Question: I have a div with a border and some content and I am trying to put some text to act as a header, but the div will not move down a line to make room for the text. Here is my code.
'''
<span style="width: 100%; position:absolute">Mountain Bikes</span>
<?php
for($i = 0; $i < count($model); $i++)
{
if($type[$i] == "Mountain")
{
echo("<div id="bikes">");
echo(" <img src=" . $image[$i] . " style="float: left; margin-left: 200px; margin-top: 5px; width: 300px; height: 190px; position: absolute" alt="No Picutre sorry">");
echo("Brand: " . $brand[$i]);
echo(" <br> Model: " . $model[$i]);
echo(" <br>Color: " . $color[$i]);
echo("<br>Gender: " . $gender[$i]);
echo(" <br> Price: " . $price[$i]);
echo("<br> Mountain Bike" . "</div><br><br>");
}
}
?>
<span style="width: 100%; position:absolute; font-size: 50px;">Road Bikes</span>
<?php
for($i = 0; $i < count($model); $i++)
{
if($type[$i] == "Road")
{
echo("<div id="bikes">");
echo(" <img src=" . $image[$i] . " style="float: left; margin-left: 200px; margin-top: 5px; width: 300px; height: 190px; position: absolute" alt="No Picutre sorry">");
echo("Brand: " . $brand[$i]);
echo(" <br> Model: " . $model[$i]);
echo(" <br>Color: " . $color[$i]);
echo("<br>Gender: " . $gender[$i]);
echo(" <br> Price: " . $price[$i]);
echo("<br> Road Bike" . "</div><br><br>");
}
}
?>
'''

Sorry, the mountain bike text is small right now, but I want that on top of the first box, and the road bike title to move down under all the mountain bike boxes.
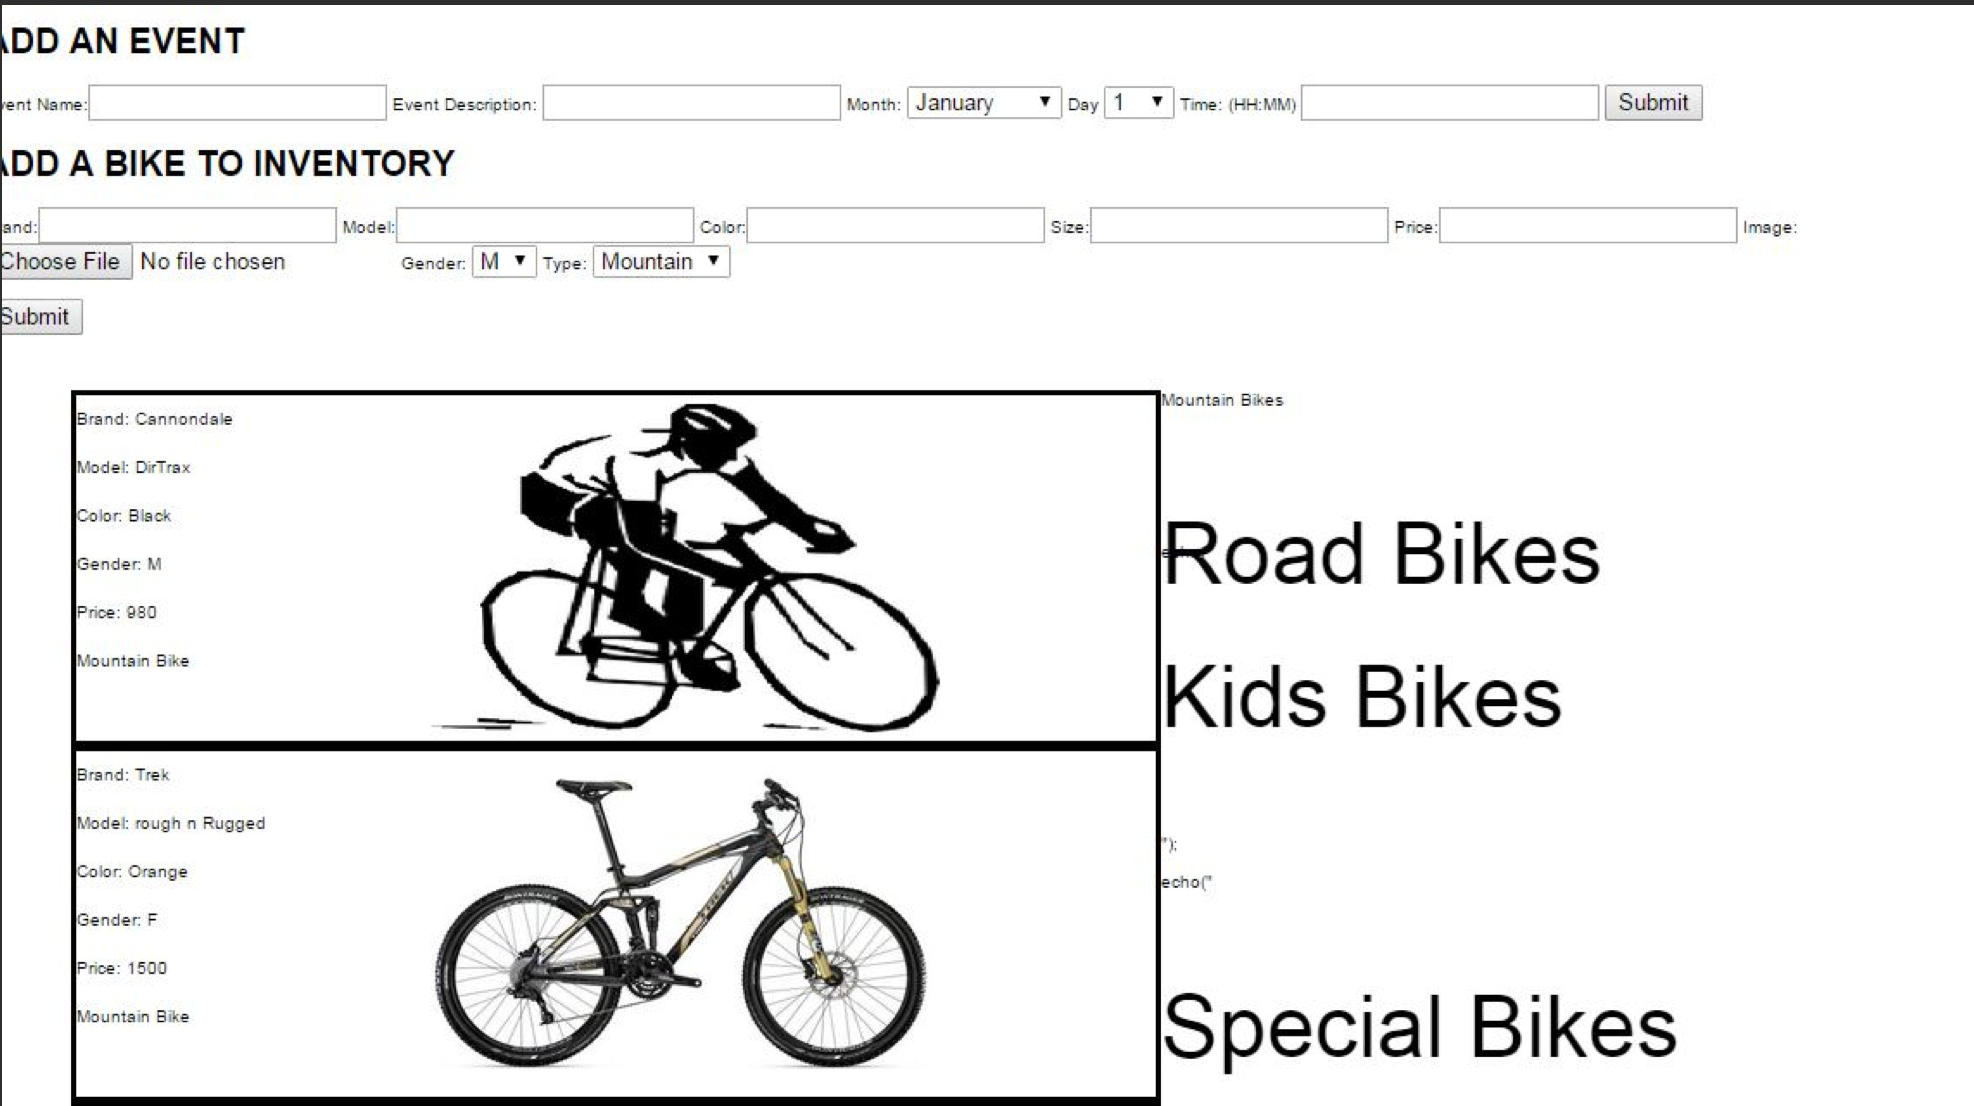
Answer: First, get rid of the absolute positioning, then add 'clear:both;' as a CSS rule to anything you want to start a new line with.
i.e.:
'''
<span>Mountain Bikes</span>
<div>Image</div>
<span>Title #2</span>
<div>Image</div>
div, span{
float: left;
clear: both;
}
'''